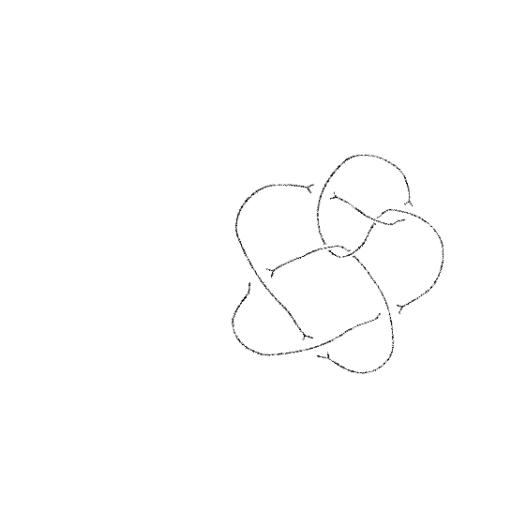
Crossing number: 8